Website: bh-photo
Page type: customer-info-address
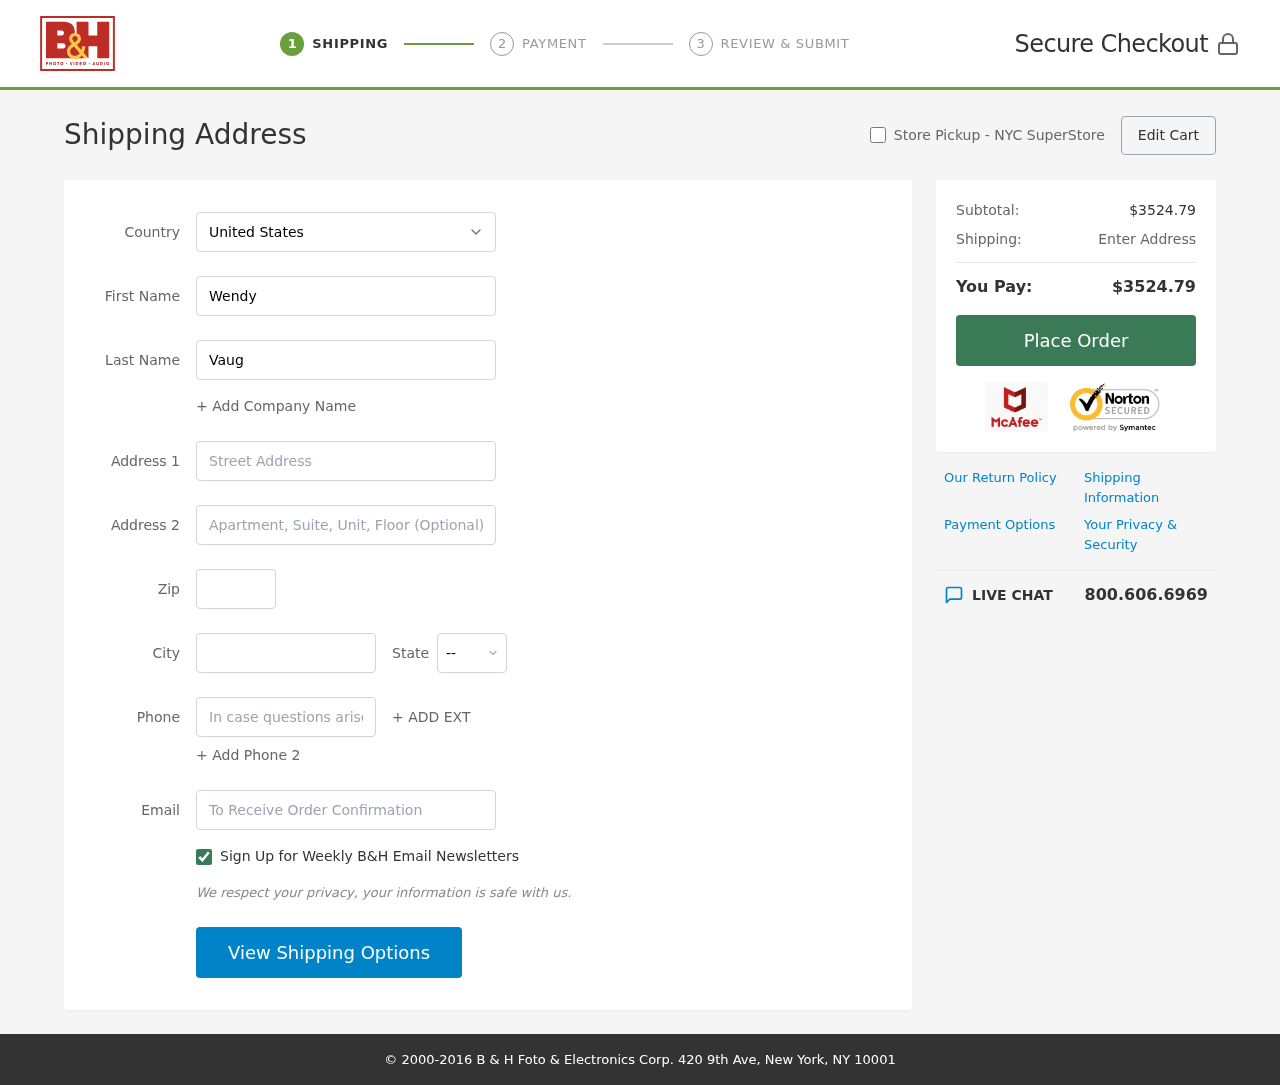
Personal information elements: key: PII_CITY
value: Lake Richard
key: PII_COUNTRY
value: United States
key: PII_EMAIL
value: wendyvaughn@gmail.com
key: PII_FIRSTNAME
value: Wendy
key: PII_LASTNAME
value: Vaughn
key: PII_PHONE
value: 7038757630
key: PII_POSTCODE
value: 45642
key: PII_STATE_ABBR
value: MD
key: PII_STREET
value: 9195 Burns Gardens
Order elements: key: ORDER_SUBTOTAL
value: $3524.79
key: ORDER_TOTAL
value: $3524.79